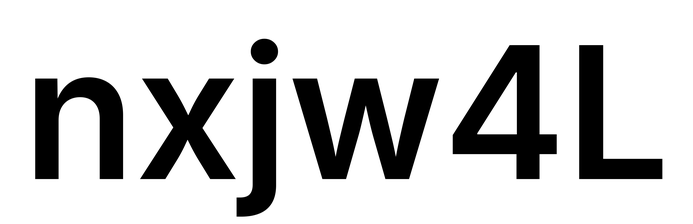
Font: Inter_SemiBold